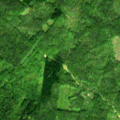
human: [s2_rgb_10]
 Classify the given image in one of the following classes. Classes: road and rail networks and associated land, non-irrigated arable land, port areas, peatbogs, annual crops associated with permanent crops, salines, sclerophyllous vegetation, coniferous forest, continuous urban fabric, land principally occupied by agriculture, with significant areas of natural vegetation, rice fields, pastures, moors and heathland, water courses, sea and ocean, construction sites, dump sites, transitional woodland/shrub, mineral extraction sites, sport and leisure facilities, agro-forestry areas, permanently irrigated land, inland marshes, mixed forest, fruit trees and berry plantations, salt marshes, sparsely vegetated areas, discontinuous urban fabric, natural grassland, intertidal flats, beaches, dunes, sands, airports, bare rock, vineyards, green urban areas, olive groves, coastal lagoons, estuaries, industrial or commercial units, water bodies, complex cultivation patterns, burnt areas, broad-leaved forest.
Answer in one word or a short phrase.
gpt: coniferous forest, mixed forest